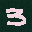
Label: 3